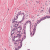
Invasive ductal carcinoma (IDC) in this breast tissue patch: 0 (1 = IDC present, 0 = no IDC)